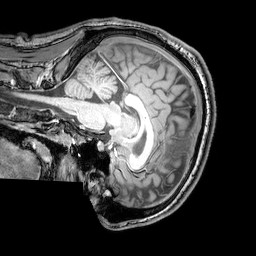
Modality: T1w
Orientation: sagittal
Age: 20
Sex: male
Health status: healthy
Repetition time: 0.081 s
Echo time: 0.037 s